Question:
xCode6.1.1 breakpoint showing like this, cant debug line by line. how to change the settings.
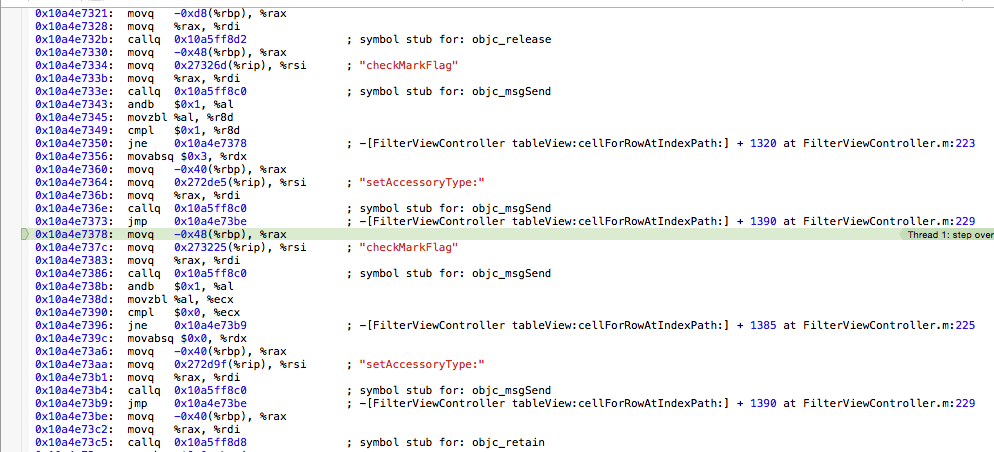
Answer: debug -> debug Workflow -> always show Disassembly (uncheck).